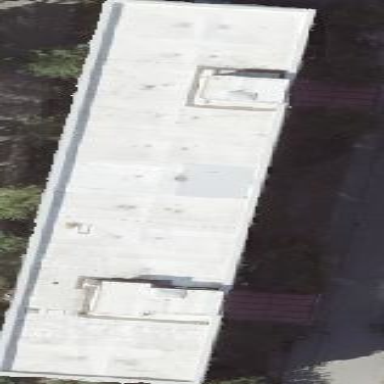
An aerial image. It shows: Office building with flat roof. It also serves as shelter and social facility.